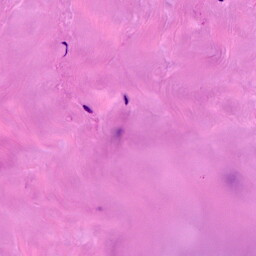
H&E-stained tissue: Breast